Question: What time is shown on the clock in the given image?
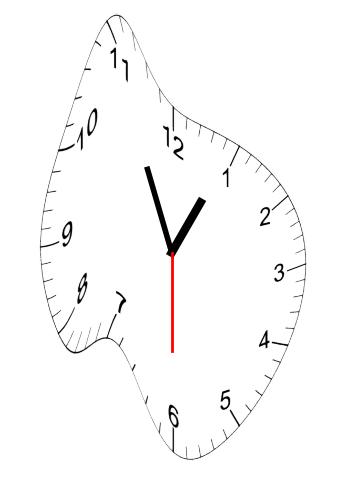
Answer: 12:55:30